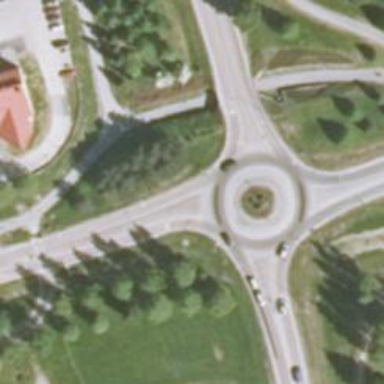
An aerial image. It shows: Roundabout at primary highway.